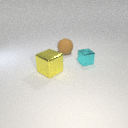
large brown rubber sphere behind small cyan metal cube